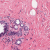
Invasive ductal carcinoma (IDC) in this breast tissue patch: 0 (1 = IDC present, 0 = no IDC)